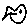
Label: fish